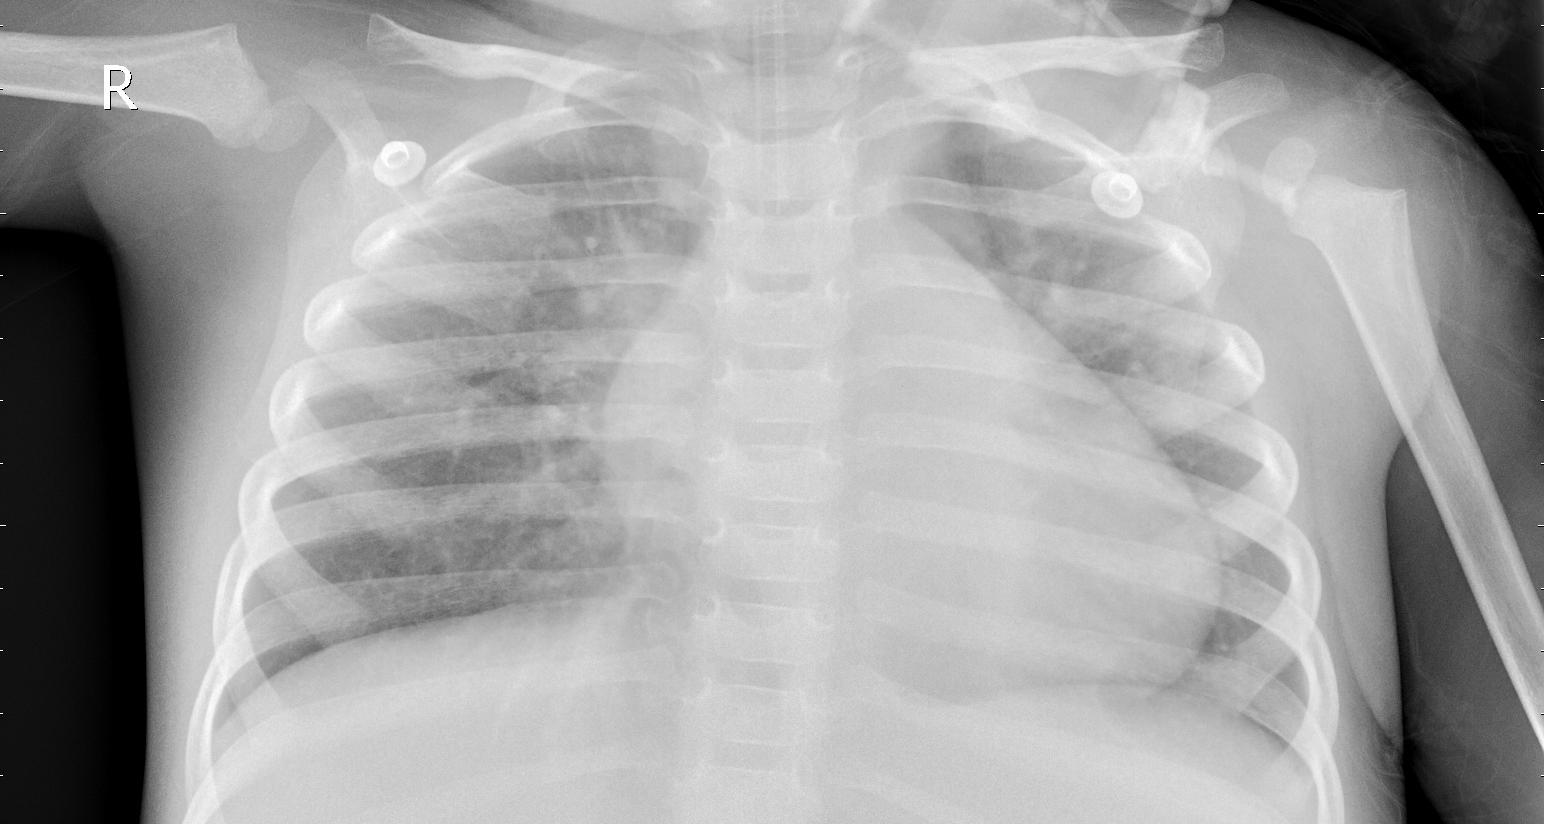
Diagnosis: PNEUMONIA